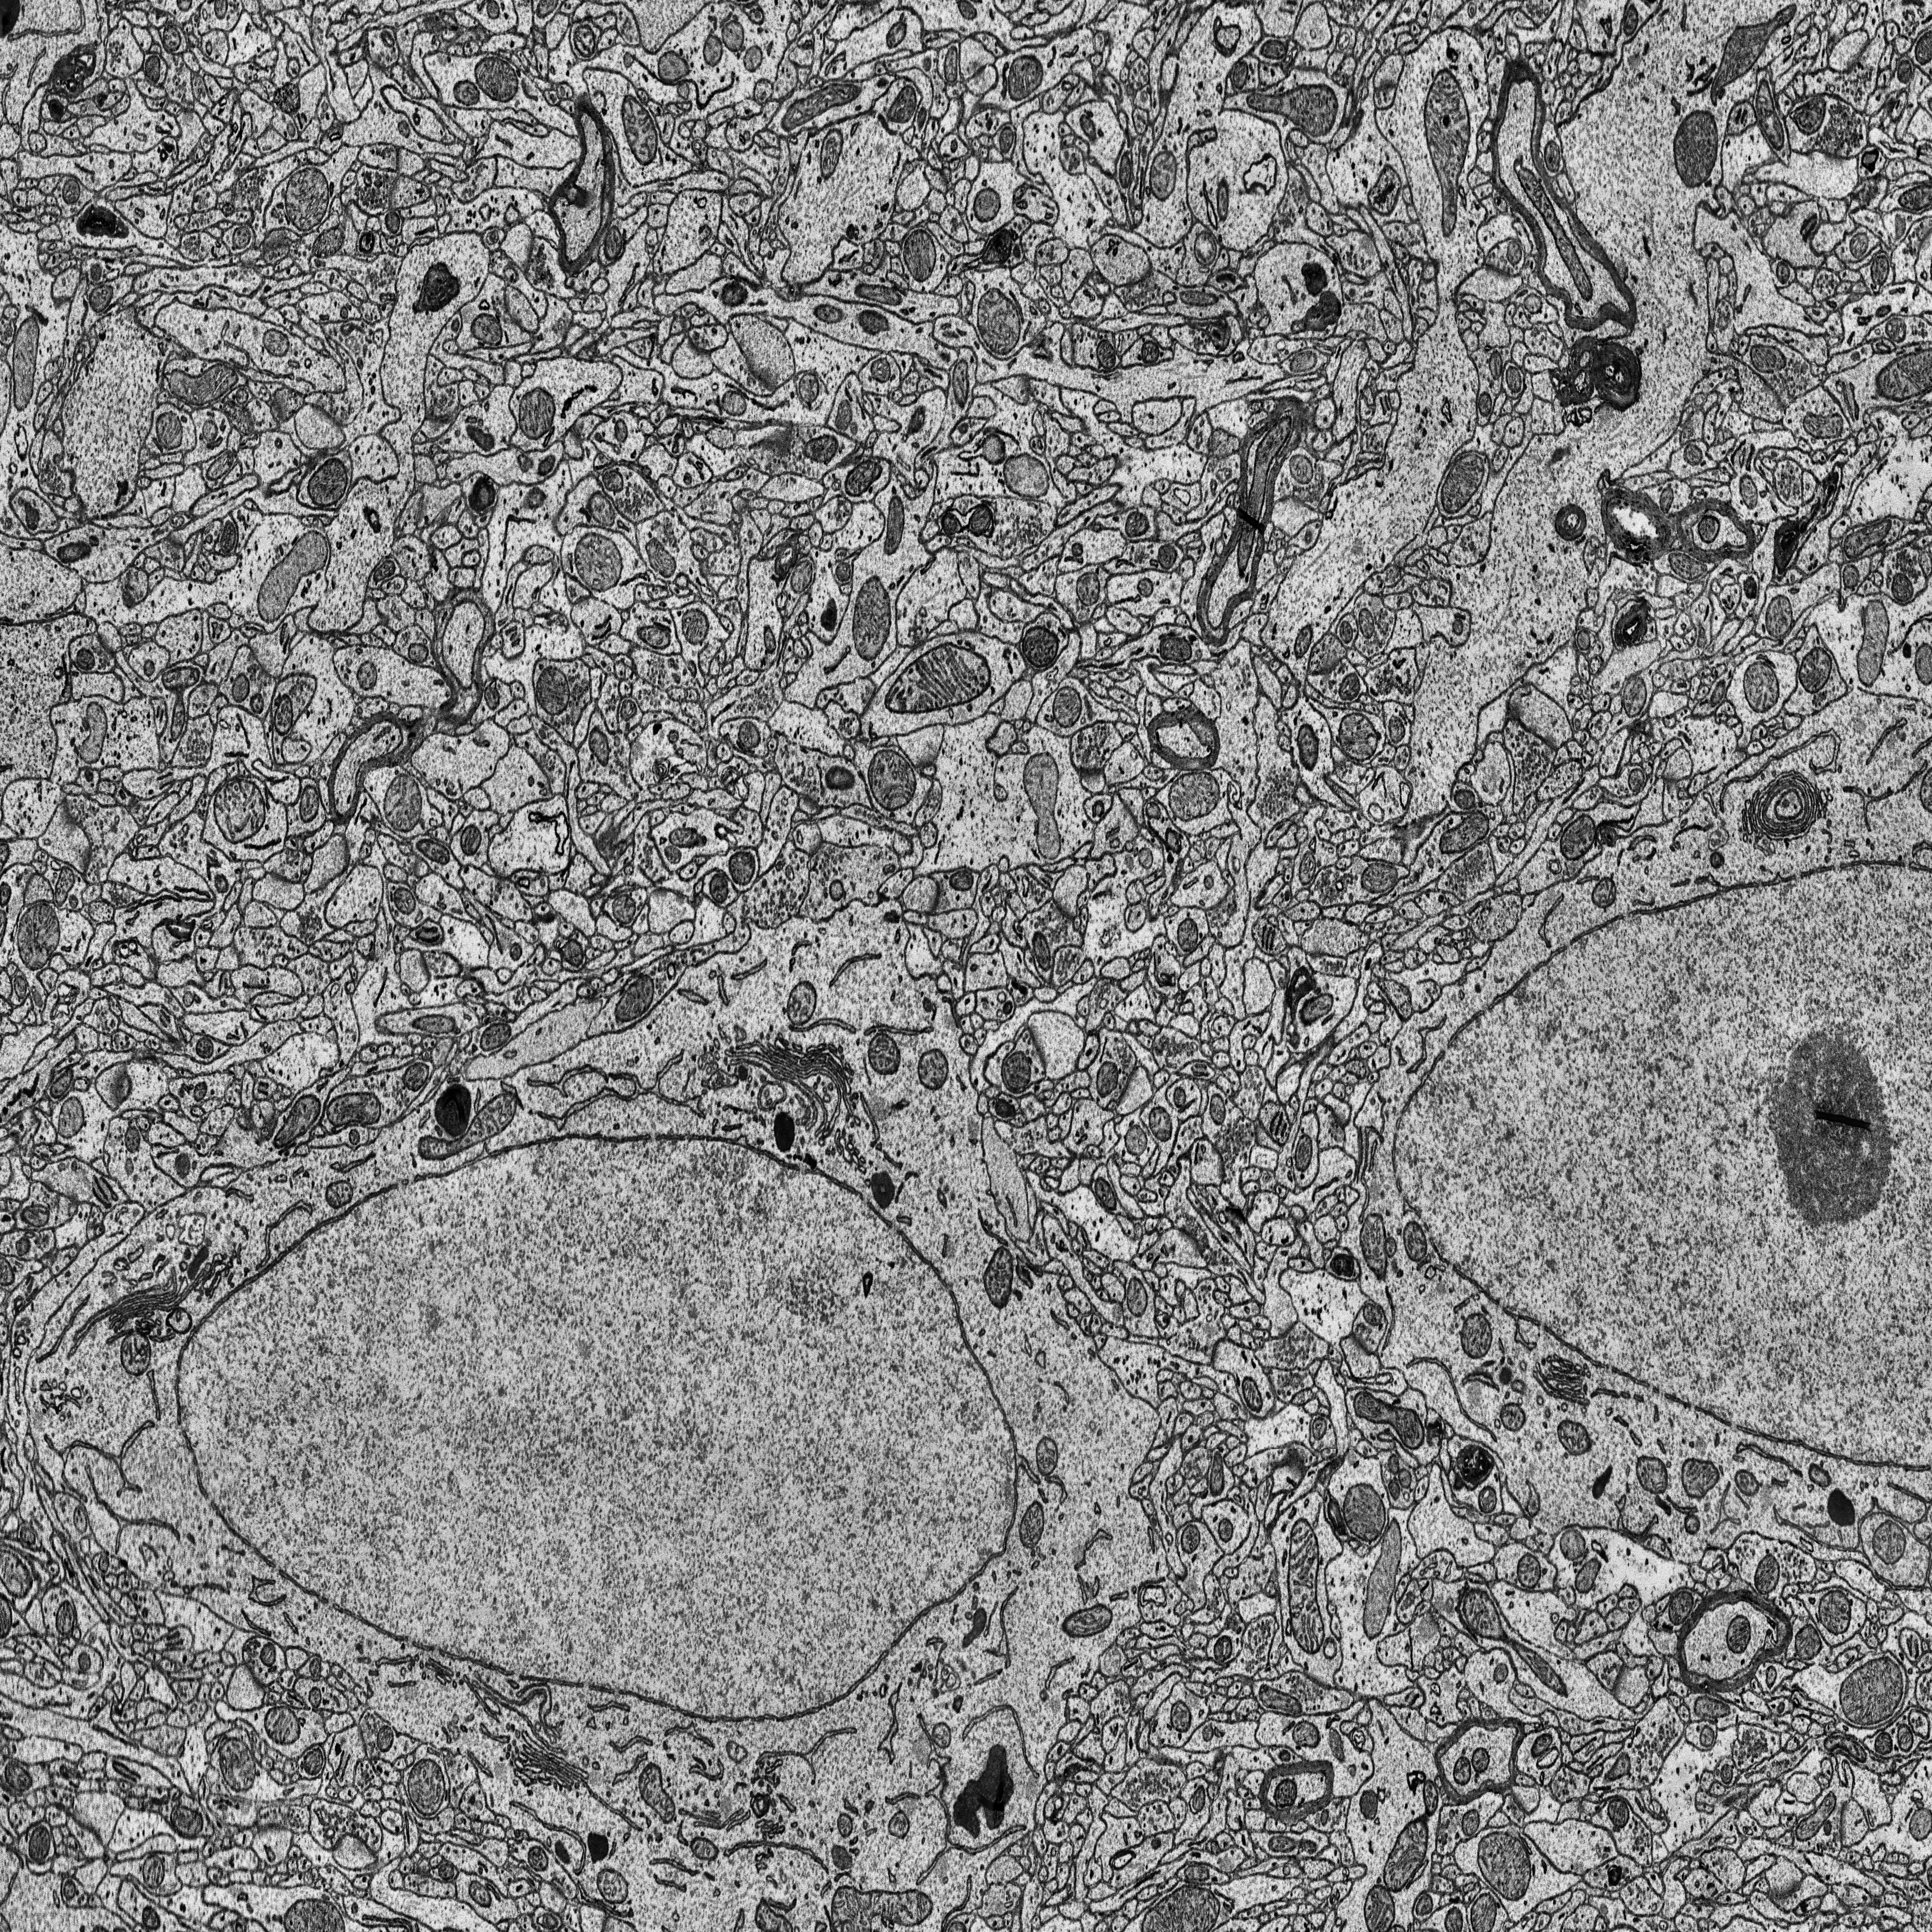
Electron microscopy slice of rat cortex tissue
Slice depth (z): 321
Mitochondria instances in slice: 360